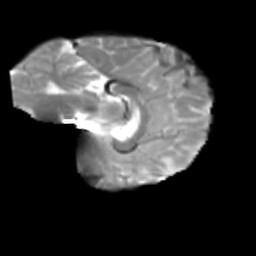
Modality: T2w
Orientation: sagittal
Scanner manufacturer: siemens
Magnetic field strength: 3 T
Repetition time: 4 s
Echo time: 0.0594 s